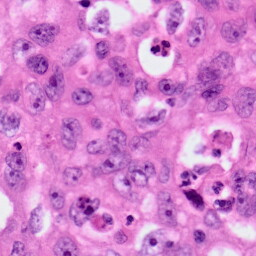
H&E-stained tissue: Lung